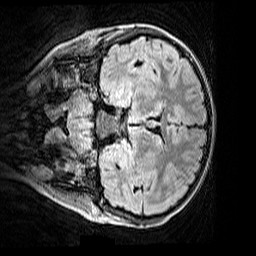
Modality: FLAIR
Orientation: coronal
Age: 9
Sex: female
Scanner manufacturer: siemens
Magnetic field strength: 3 T
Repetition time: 5 s
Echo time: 0.388 s